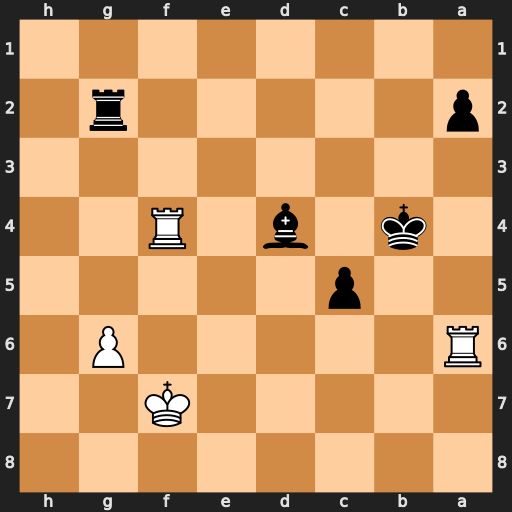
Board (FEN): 8/5K2/R5P1/2p5/1k1b1R2/8/p5r1/8
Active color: b
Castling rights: -
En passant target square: -
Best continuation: Kb5 Rxa2 Rxa2